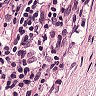
Metastatic tissue present: yes